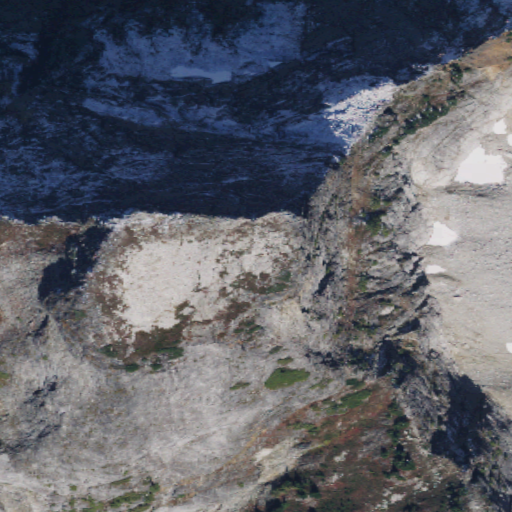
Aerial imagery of mountain in Washington named Pinnacle Peak containing barren land, grassland, evergreen forest, and shrub